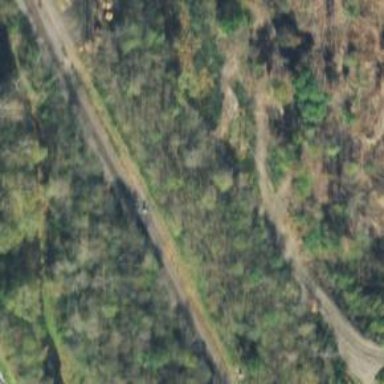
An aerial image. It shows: Railway track.